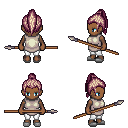
a pixel art fantasy rpg character, female body template, human, dark skin, white tunic, white pants, white blonde long topknot hairstyle, white slippers, spear, four views (front, back, left, right), 2x2 character sprite sheet, small pixel art, hard edges, no anti-aliasing